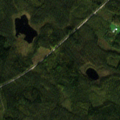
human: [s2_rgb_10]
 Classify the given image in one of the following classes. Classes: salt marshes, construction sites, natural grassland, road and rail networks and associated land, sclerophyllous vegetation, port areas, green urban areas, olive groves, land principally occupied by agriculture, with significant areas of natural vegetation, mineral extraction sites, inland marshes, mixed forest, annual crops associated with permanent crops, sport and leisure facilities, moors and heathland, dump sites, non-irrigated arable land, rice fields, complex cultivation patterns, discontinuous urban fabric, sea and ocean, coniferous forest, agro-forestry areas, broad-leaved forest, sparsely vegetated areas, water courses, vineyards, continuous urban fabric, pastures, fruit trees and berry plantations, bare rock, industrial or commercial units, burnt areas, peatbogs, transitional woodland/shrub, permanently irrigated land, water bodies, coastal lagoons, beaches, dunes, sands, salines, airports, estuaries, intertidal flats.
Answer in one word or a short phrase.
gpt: coniferous forest, mixed forest, transitional woodland/shrub